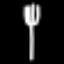
Label: fork